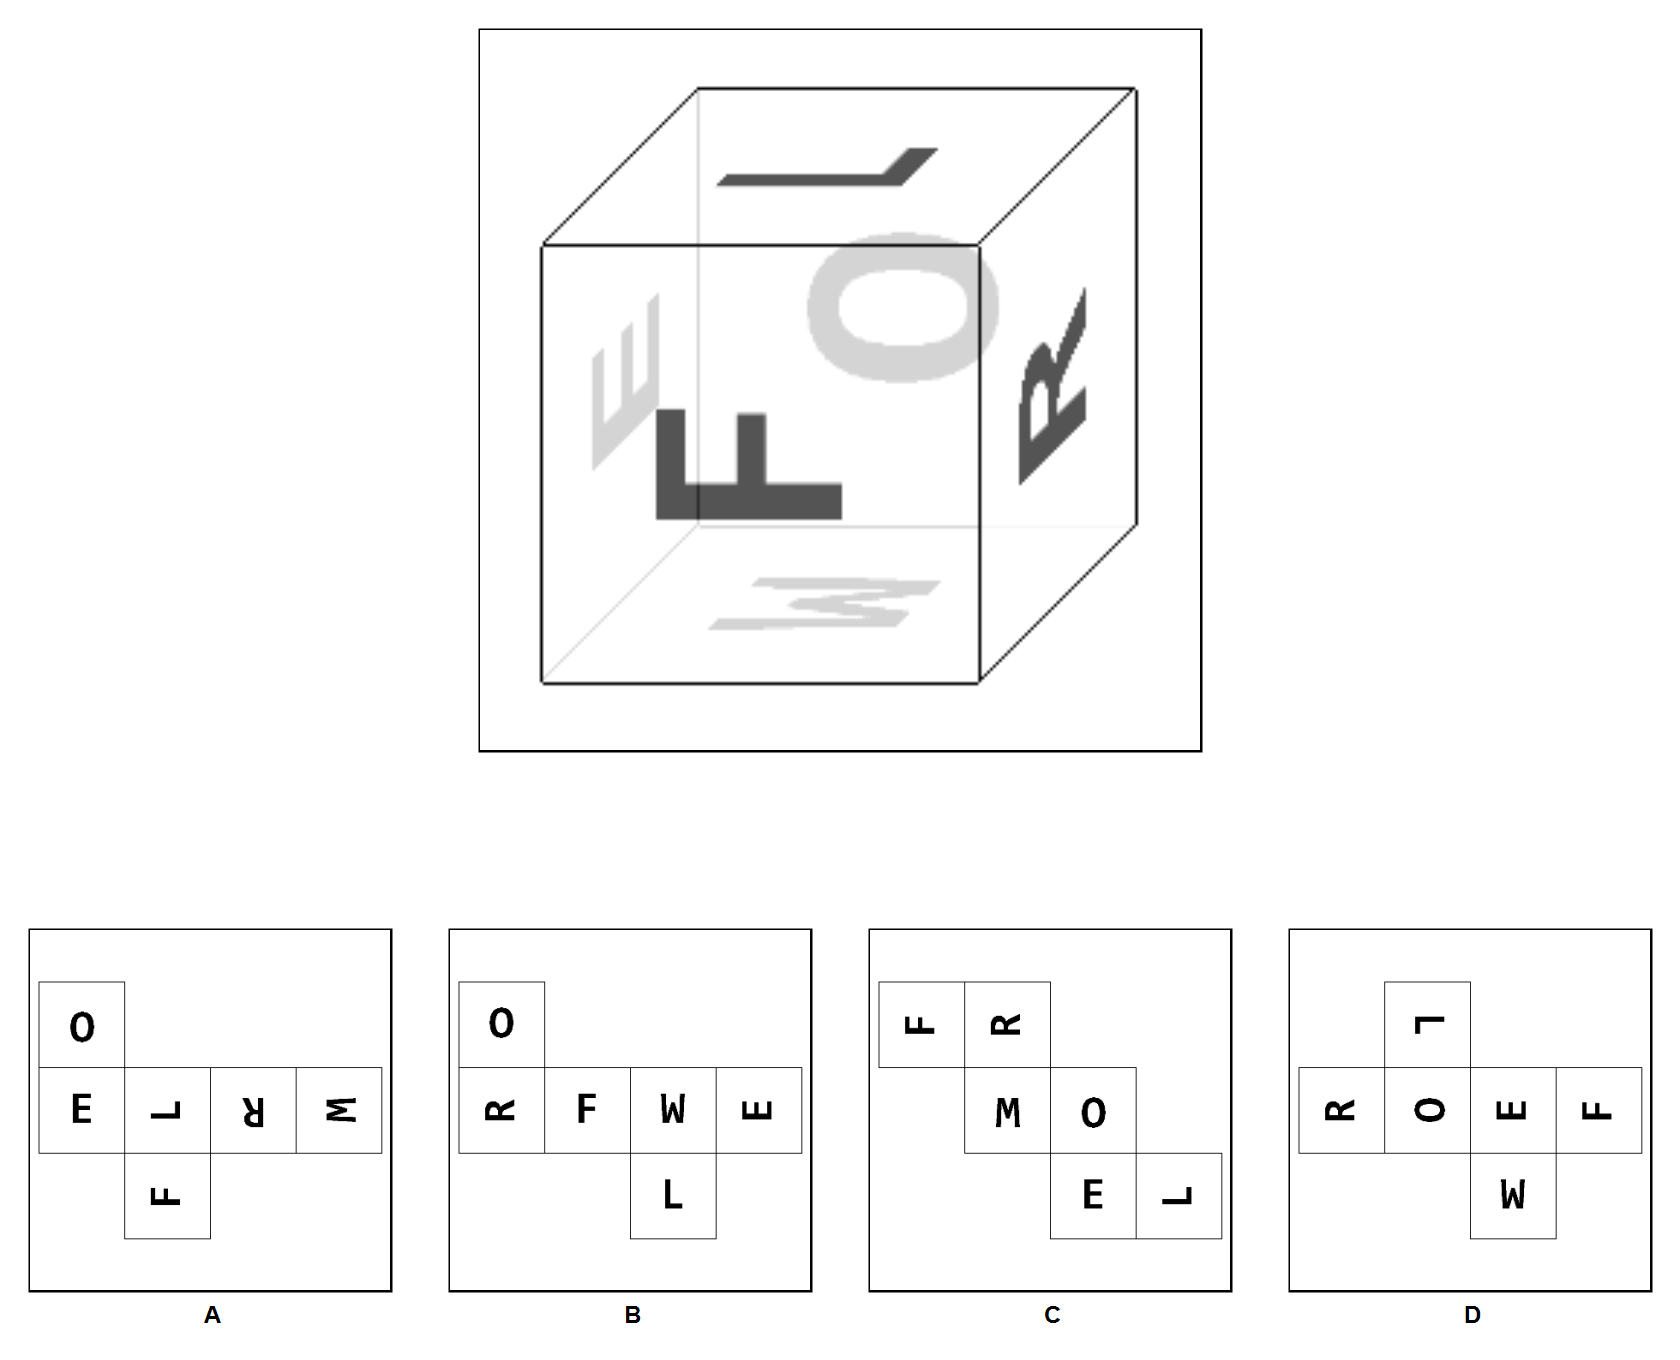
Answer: B